Question: Is it possible to publish a Windows Desctop Application to Windows Store? Or does it have to be a Windows Store Application?
I am asking because the Windows store app is too limited and I would like to add an ordinary Windows application to the store but don't know if it is possible.

BR
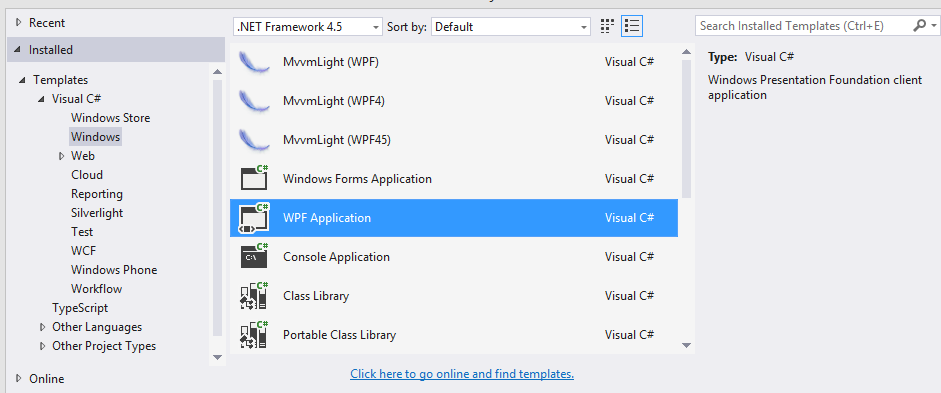
Answer: With Windows 10, the Windows Store will support more than just traditional Windows Store apps. There will be support for Win32 applications in the Windows Store.
Take a look at this video from the Build 2015 conference that talks about "All That is New with the Windows Store"
- <URL>
Also check out the following page on Universal Windows Bridges, specifically on Win32 desktop applications for the Windows Store.
- <URL>
As of August 2015, the above website says that it will be available next year (i.e. 2016):
> "The Windows Bridge for Classic Windows apps (also called "Project
Centennial") will make it possible to package and publish your current
.NET and Win32-based Windows applications to the Windows Store,
providing a new way of distributing and monetizing your application on
Windows PCs.In addition to packaging your application for Store distribution, the
Windows Bridge for Classic Windows apps will also enable you to extend
your application with UWP capabilities and APIs.The Windows Bridge for Classic Windows apps will be made available for
public testing next year."